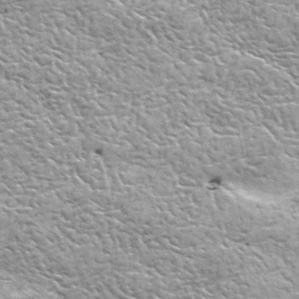
Label: frost